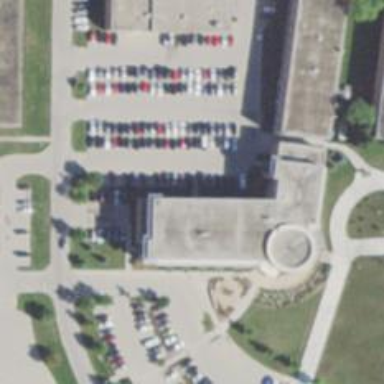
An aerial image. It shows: College building.